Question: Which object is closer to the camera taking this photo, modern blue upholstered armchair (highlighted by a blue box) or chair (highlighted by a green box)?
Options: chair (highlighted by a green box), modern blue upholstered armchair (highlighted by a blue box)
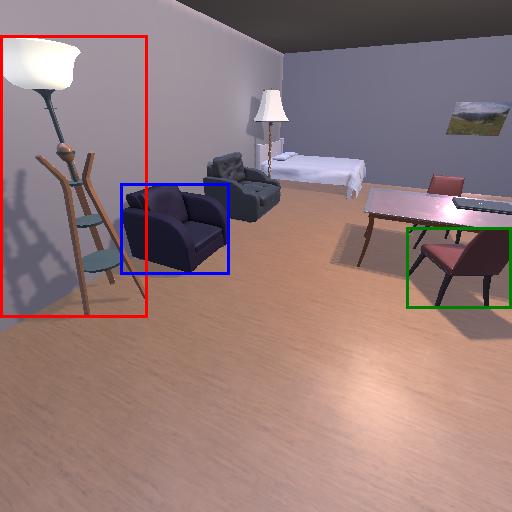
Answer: chair (highlighted by a green box)